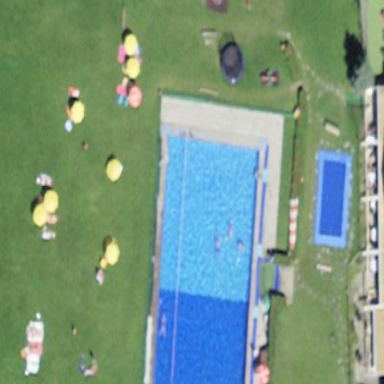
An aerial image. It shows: Swimming pool area designated for leisure and sports activities.